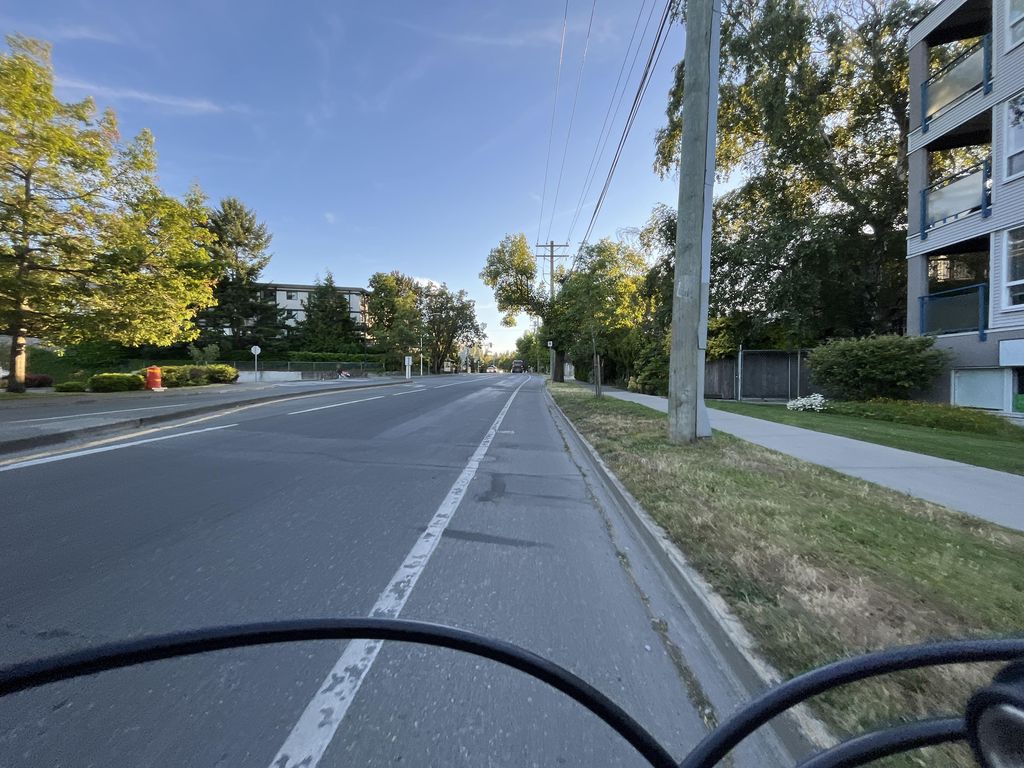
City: victoria